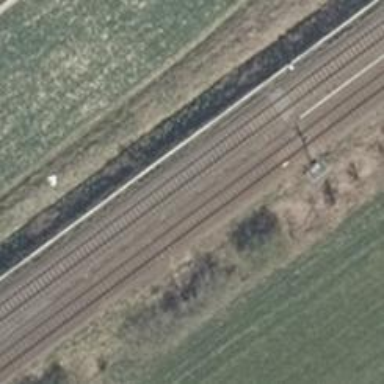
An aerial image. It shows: Railway signal.